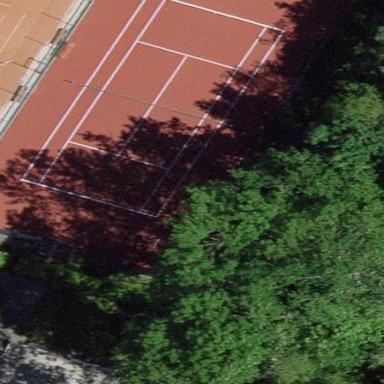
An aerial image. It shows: Tennis court on pitch designated for leisure land.